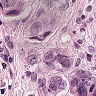
Metastatic tissue present: yes